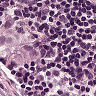
Metastatic tissue present: yes